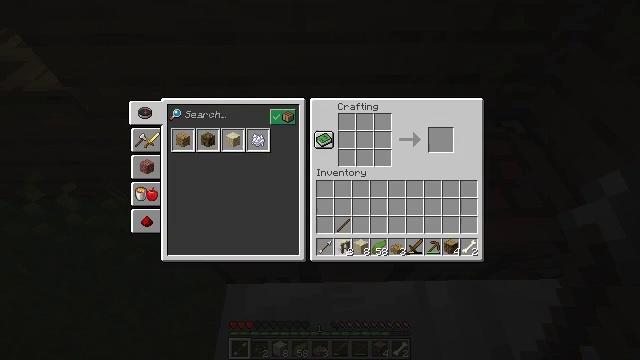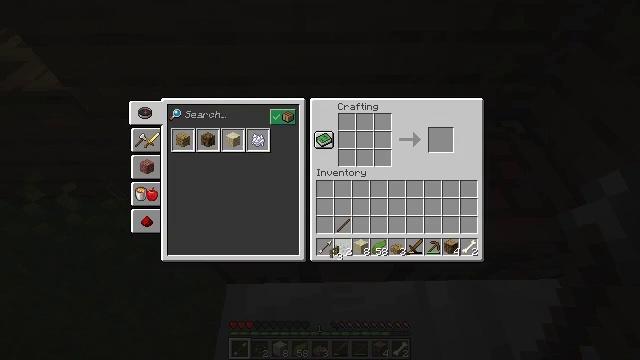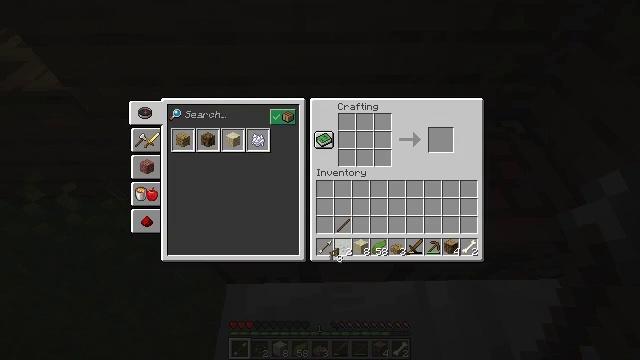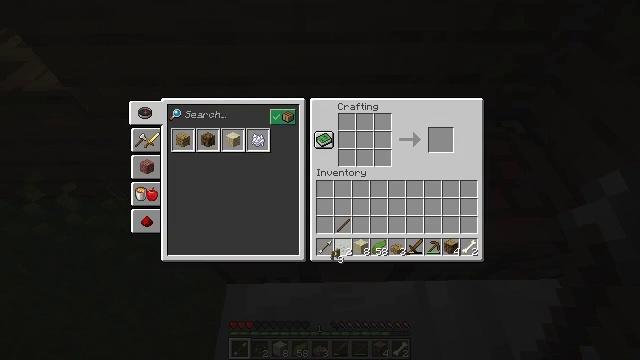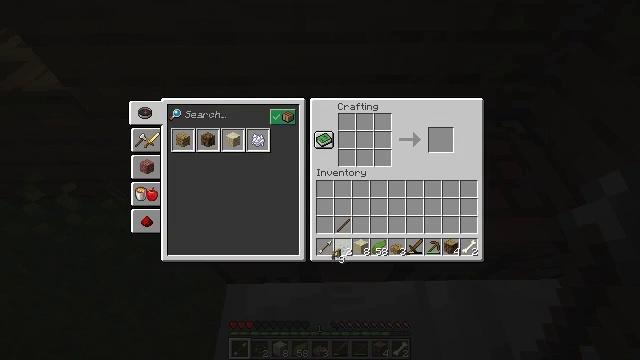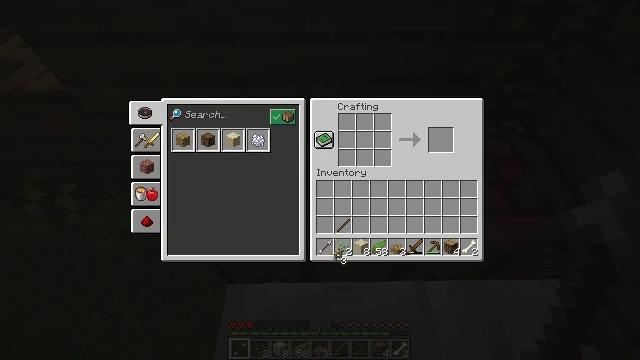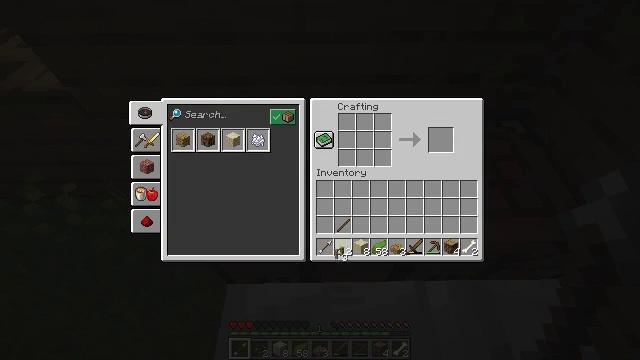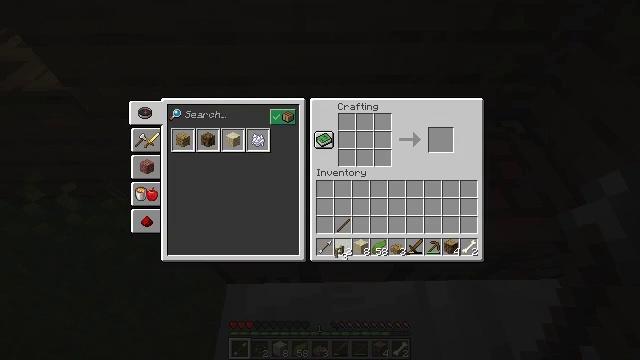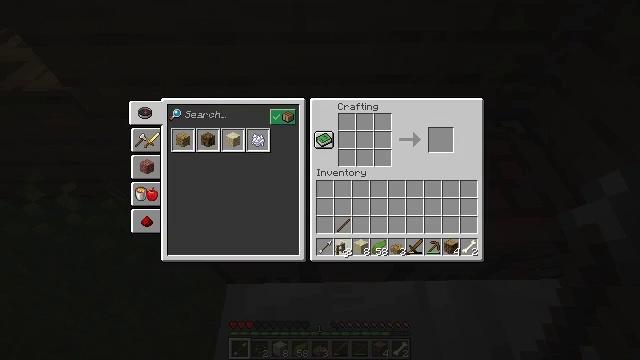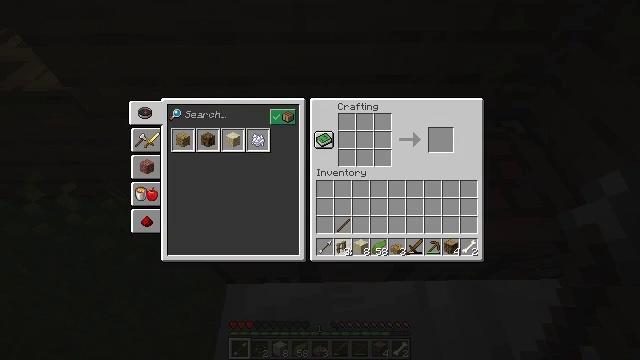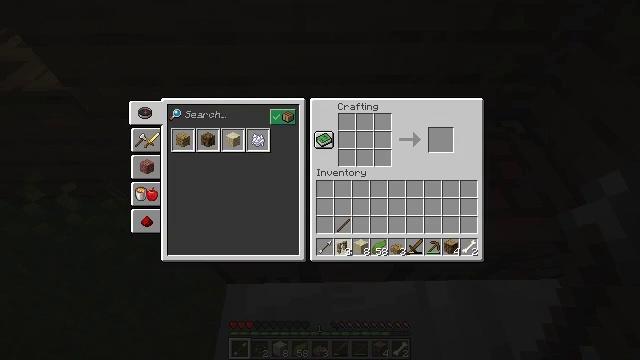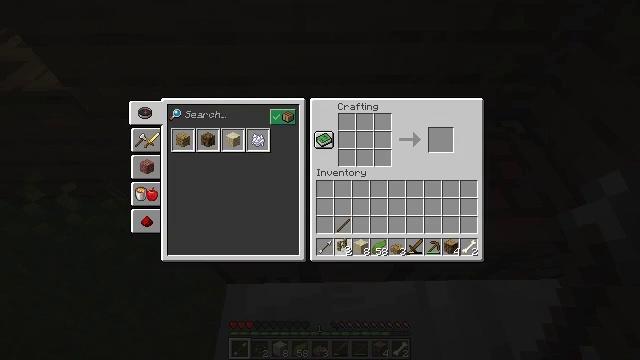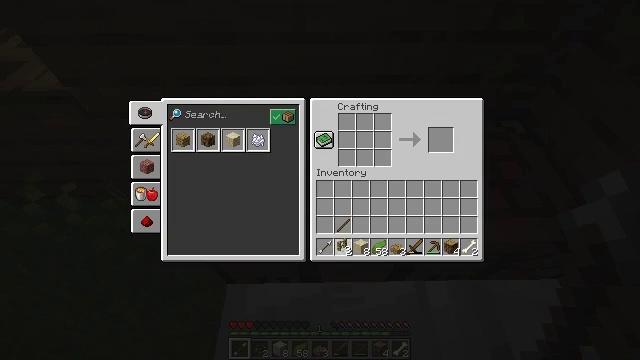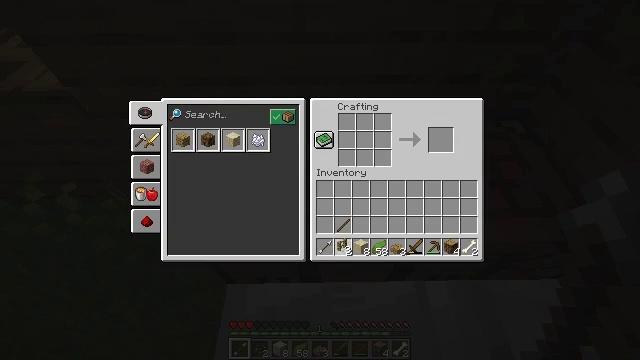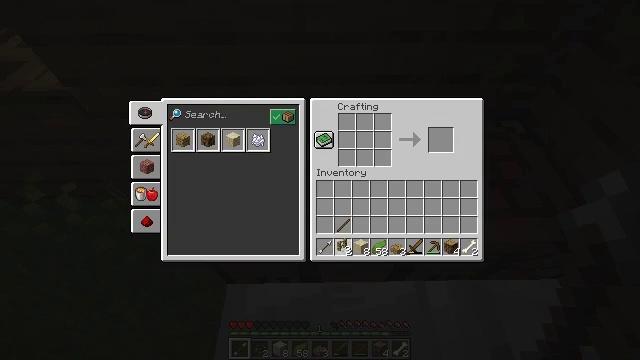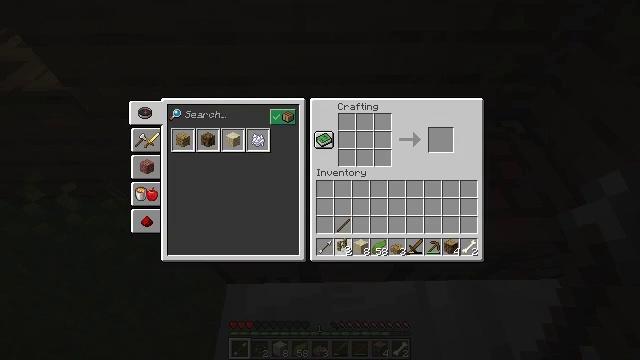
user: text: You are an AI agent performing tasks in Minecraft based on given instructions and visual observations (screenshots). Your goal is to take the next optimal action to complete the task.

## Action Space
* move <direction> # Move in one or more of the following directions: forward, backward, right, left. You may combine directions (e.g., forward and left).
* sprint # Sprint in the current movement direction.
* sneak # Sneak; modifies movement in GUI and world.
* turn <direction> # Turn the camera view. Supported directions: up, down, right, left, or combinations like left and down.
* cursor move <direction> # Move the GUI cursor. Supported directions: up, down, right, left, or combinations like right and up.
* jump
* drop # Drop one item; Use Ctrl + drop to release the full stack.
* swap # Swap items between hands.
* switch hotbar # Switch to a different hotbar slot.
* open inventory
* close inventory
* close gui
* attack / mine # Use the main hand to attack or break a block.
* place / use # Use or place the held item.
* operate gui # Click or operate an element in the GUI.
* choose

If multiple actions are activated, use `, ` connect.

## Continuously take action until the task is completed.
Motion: motion action
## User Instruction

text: Break the tall rose bush.
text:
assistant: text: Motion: turn left
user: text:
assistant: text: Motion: no_op
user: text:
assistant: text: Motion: no_op
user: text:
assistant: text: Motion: no_op
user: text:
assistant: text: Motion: no_op
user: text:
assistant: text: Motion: no_op
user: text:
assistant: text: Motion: no_op
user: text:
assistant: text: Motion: no_op
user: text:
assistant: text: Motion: no_op
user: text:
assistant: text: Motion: no_op
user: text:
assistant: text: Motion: no_op
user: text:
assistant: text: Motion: no_op
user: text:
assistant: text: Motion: no_op
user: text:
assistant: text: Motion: no_op
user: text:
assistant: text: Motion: attack / mine
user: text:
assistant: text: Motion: attack / mine
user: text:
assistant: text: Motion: attack / mine
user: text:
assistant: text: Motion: no_op
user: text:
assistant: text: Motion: no_op
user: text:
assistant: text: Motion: no_op
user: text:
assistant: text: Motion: no_op
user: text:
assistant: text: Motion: no_op
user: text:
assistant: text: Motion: no_op
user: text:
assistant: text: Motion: no_op
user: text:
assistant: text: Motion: no_op
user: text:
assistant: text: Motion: no_op
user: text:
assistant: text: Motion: no_op
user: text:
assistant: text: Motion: no_op
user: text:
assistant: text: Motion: no_op
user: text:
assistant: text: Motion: no_op